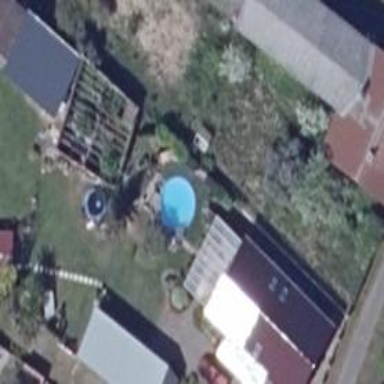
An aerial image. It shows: Swimming pool located in leisure land.